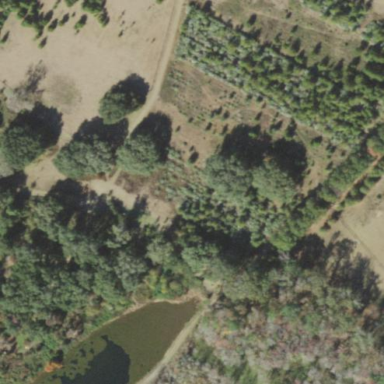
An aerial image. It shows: Plant nursery cultivating trees.